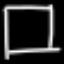
Label: square